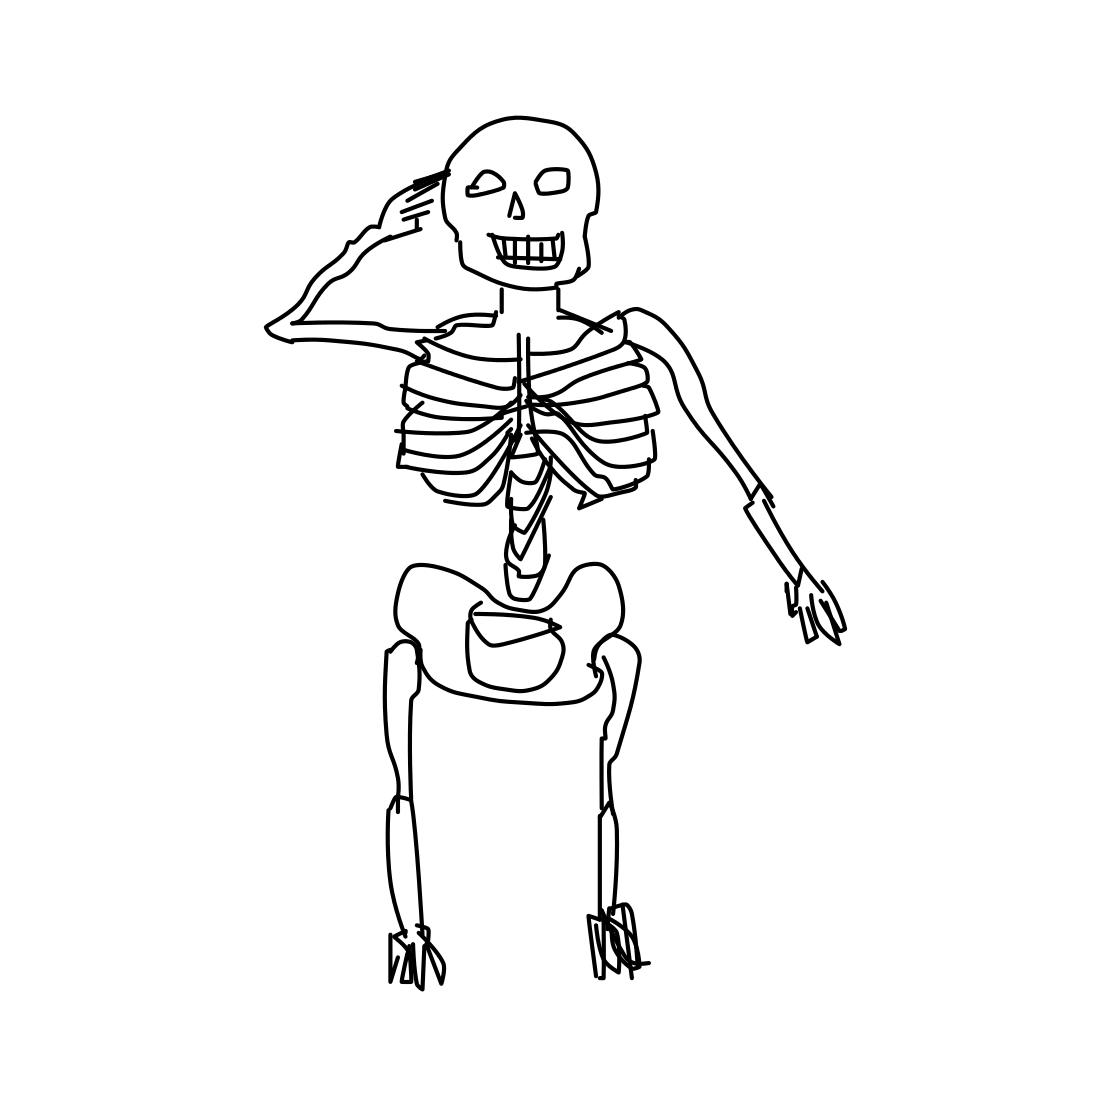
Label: human-skeleton